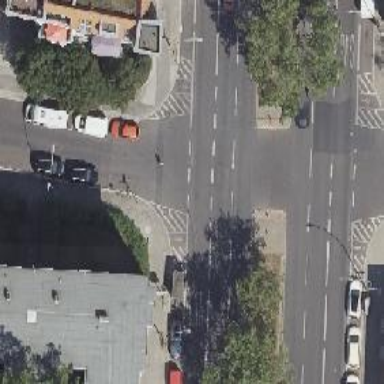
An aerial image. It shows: Unmarked crossing on asphalt footway.